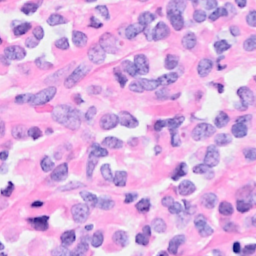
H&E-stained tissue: Breast